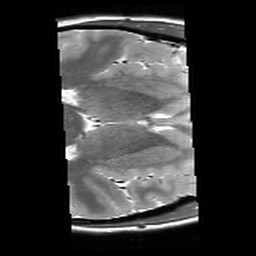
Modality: T2starw
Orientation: axial
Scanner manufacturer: siemens
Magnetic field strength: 3 T
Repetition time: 8.1 s
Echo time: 0.05 s